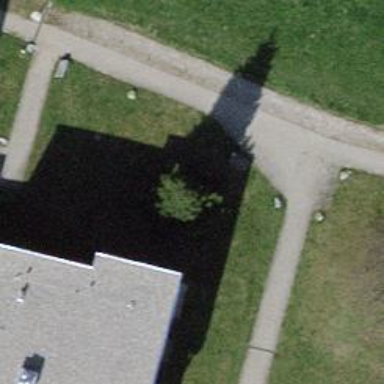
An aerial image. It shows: Needle-leaved tree in nature.